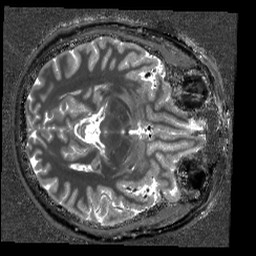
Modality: T1w
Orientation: axial